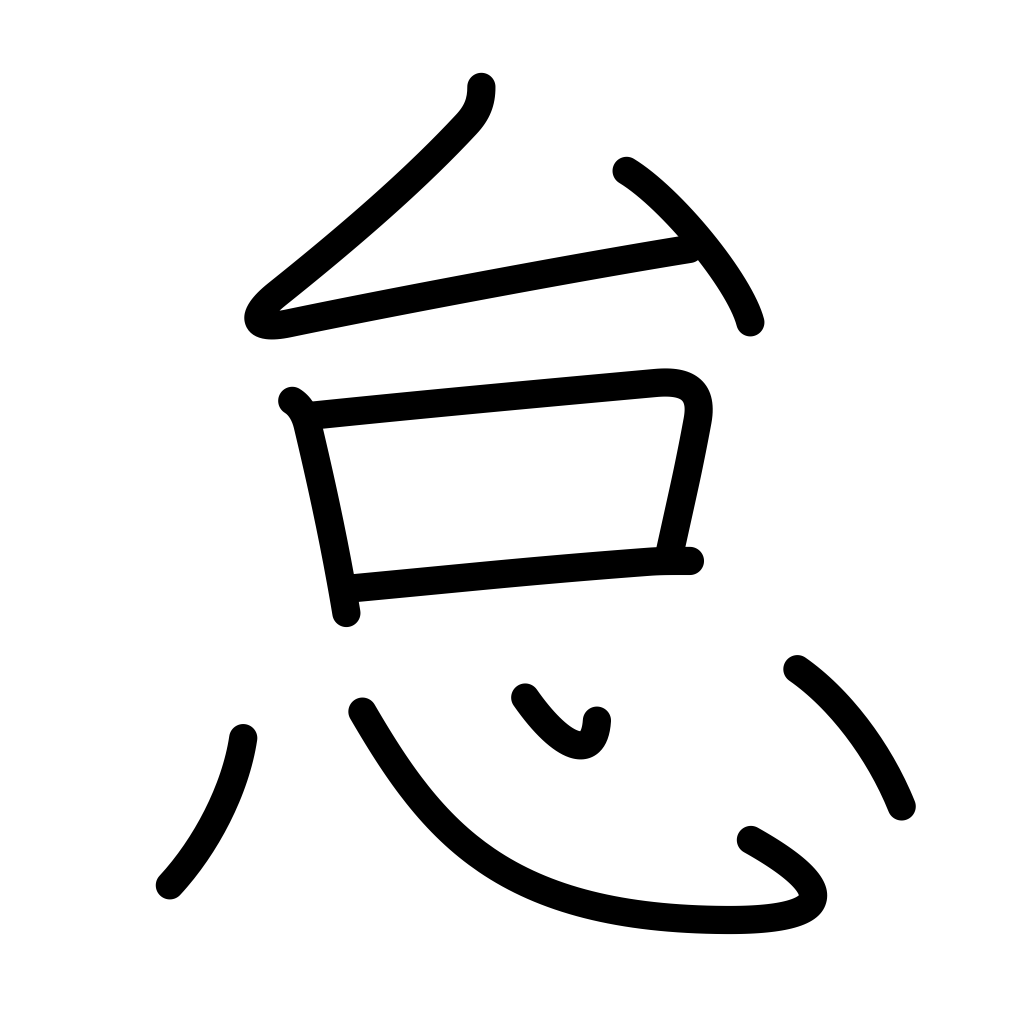
Meaning: neglect, laziness